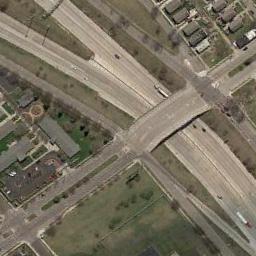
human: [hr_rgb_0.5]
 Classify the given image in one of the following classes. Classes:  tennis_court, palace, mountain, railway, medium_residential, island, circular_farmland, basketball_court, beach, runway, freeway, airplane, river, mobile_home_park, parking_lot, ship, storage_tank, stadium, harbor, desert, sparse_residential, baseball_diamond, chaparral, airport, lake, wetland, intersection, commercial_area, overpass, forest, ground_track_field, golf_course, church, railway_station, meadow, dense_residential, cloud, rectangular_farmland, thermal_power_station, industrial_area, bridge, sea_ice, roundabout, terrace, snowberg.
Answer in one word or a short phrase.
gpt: overpass